Platform: macOS
Application: Arc Browser
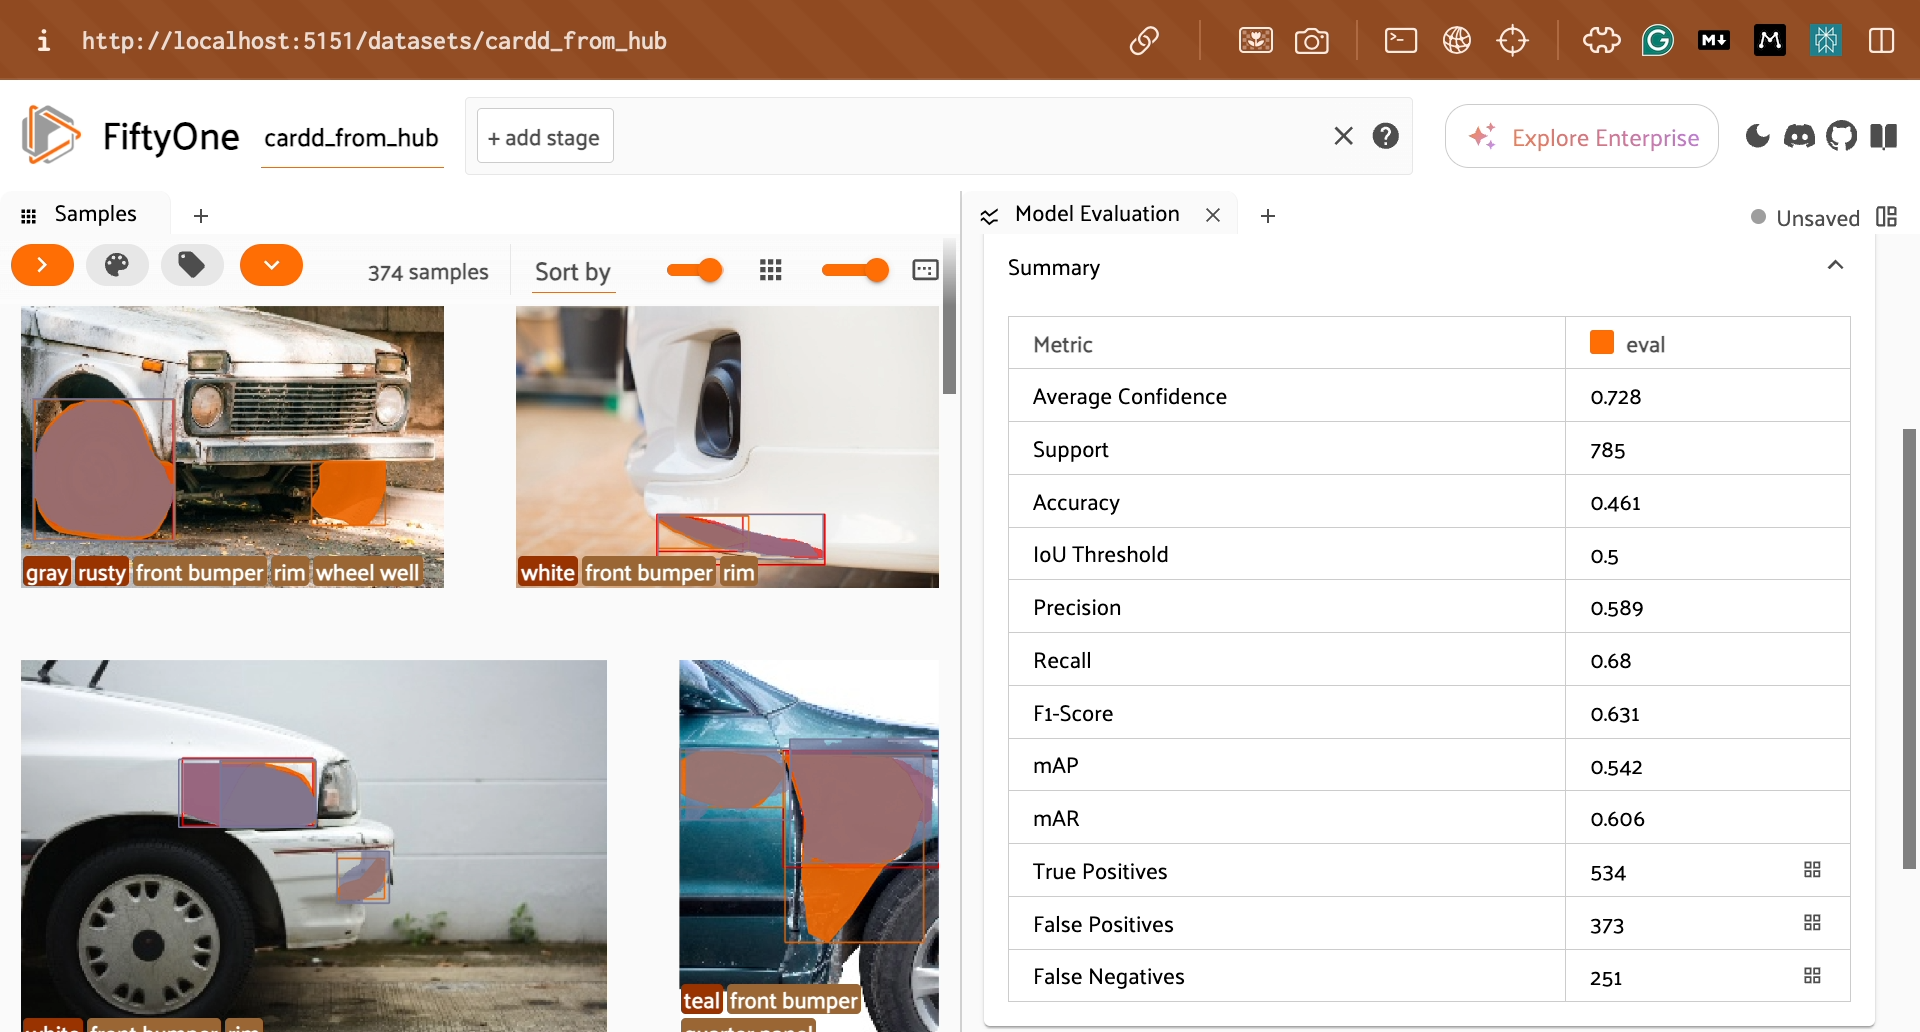
task_description: Load False Positives labels in the Samples panel
action_type: click
element_info: Icon
steps_since_start: 1